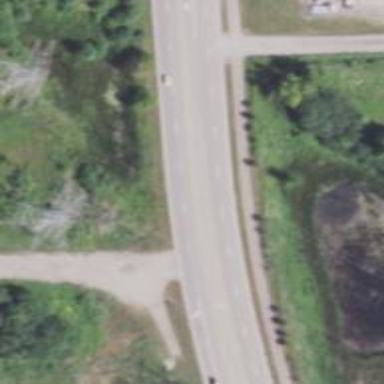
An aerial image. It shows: Secondary road.